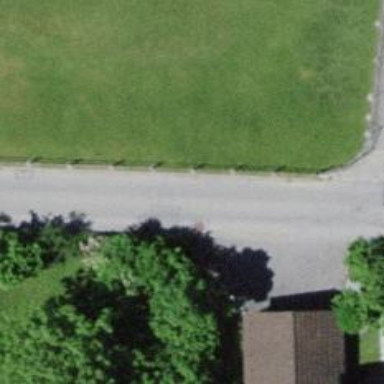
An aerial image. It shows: Smooth asphalt road in residential area.